Interaction volume radius: 10 \u00c5
Interaction volume height: 10 \u00c5
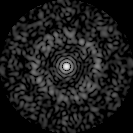
Disorder parameter: 0.8611